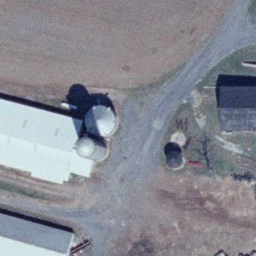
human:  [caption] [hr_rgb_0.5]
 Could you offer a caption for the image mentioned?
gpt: There are two small storage tanks on the ground with a road beside .

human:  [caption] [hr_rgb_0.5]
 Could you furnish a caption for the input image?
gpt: There are two small storage tanks on the ground next to a white building .

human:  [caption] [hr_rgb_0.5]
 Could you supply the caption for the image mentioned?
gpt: Two small storage tanks next to a white building are on the ground .

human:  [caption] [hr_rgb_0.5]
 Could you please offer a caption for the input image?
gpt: Two small storage tanks next to a white building are on the ground .

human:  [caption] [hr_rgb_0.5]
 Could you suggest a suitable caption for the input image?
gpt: Two small storage tanks are on the ground with a road beside .